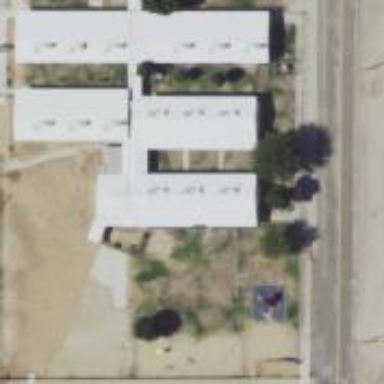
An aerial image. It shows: School building.